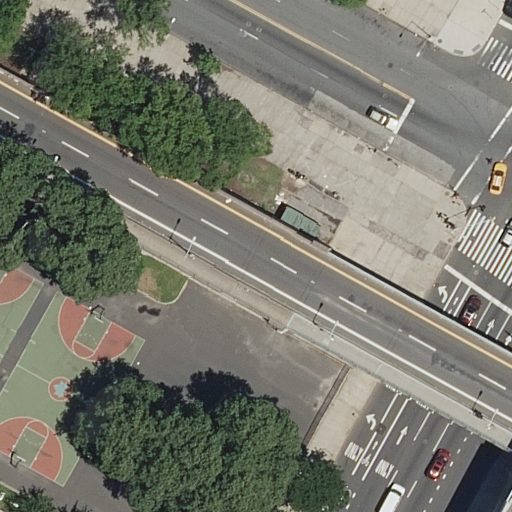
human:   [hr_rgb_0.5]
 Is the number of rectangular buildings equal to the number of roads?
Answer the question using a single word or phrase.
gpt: no

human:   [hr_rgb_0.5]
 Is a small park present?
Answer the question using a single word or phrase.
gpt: yes

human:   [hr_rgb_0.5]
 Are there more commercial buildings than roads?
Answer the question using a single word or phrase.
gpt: no

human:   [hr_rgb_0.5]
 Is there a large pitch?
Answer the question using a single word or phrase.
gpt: yes

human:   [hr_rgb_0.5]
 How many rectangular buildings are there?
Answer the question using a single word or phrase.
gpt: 1

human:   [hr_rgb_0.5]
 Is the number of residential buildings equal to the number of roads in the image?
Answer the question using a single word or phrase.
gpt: no

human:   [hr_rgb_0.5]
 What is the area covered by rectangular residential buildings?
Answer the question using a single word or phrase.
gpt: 0m2

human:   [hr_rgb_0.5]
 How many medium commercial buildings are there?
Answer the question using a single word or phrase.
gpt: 0

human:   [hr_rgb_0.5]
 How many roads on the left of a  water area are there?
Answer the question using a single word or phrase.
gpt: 0

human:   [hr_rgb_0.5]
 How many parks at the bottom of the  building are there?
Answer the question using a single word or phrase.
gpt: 0

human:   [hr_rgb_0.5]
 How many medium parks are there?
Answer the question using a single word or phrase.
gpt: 0

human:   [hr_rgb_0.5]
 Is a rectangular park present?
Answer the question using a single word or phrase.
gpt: yes

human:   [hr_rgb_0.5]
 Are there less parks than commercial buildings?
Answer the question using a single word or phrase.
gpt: no

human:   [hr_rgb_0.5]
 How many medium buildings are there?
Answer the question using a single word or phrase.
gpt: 0

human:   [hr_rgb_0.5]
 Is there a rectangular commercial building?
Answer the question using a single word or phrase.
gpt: no

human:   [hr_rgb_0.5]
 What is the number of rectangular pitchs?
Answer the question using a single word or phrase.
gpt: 2

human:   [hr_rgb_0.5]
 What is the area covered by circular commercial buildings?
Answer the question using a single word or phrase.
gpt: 0m2

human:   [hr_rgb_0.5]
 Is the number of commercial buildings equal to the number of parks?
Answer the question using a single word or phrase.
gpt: no

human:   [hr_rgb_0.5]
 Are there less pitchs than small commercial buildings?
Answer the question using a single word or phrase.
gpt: no

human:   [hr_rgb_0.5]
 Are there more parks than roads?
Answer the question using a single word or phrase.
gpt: no

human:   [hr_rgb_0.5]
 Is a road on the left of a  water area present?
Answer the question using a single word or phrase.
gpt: no

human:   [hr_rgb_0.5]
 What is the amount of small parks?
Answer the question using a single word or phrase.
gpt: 2

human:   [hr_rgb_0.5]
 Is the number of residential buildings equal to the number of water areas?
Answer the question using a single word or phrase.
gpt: no

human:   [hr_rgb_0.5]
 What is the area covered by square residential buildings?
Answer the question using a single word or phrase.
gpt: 0m2

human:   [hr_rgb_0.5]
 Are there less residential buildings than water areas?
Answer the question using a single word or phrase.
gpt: no

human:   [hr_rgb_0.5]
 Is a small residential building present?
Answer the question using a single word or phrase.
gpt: yes

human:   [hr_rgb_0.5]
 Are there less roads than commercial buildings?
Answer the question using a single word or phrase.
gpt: no

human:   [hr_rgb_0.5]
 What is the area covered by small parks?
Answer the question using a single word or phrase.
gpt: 71m2

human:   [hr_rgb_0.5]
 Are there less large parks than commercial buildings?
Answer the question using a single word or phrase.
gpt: no

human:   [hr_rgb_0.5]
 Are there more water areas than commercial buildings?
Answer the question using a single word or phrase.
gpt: no

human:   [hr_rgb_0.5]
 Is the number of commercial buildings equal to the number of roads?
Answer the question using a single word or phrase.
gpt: no

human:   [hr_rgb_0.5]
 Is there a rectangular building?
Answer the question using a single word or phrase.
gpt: yes

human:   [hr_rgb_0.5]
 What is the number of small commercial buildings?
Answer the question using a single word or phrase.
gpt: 0

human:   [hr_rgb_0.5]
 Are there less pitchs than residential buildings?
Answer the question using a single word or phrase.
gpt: no

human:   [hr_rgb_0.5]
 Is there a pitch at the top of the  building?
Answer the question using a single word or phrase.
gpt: yes

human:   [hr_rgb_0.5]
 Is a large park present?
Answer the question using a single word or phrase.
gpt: yes